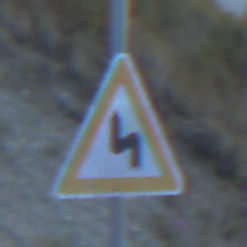
Verkehrszeichen: DoppelkurveZunaechstLinks
Umgebung: Outdoor, RoadRail
Tageszeit: SunriseSunset
Wetter: Clear
Licht: Natural
Jahreszeit: NotSpecified
Kontrast: LowContrast